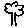
Label: tree